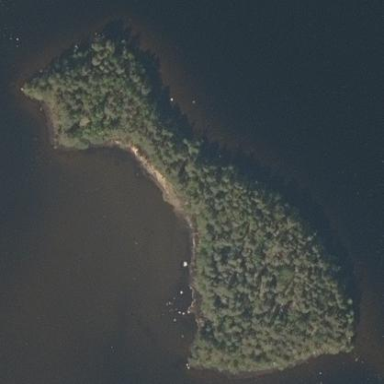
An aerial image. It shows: Islet covered with woodland.